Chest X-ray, AP view. Patient: 53 years old, sex M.
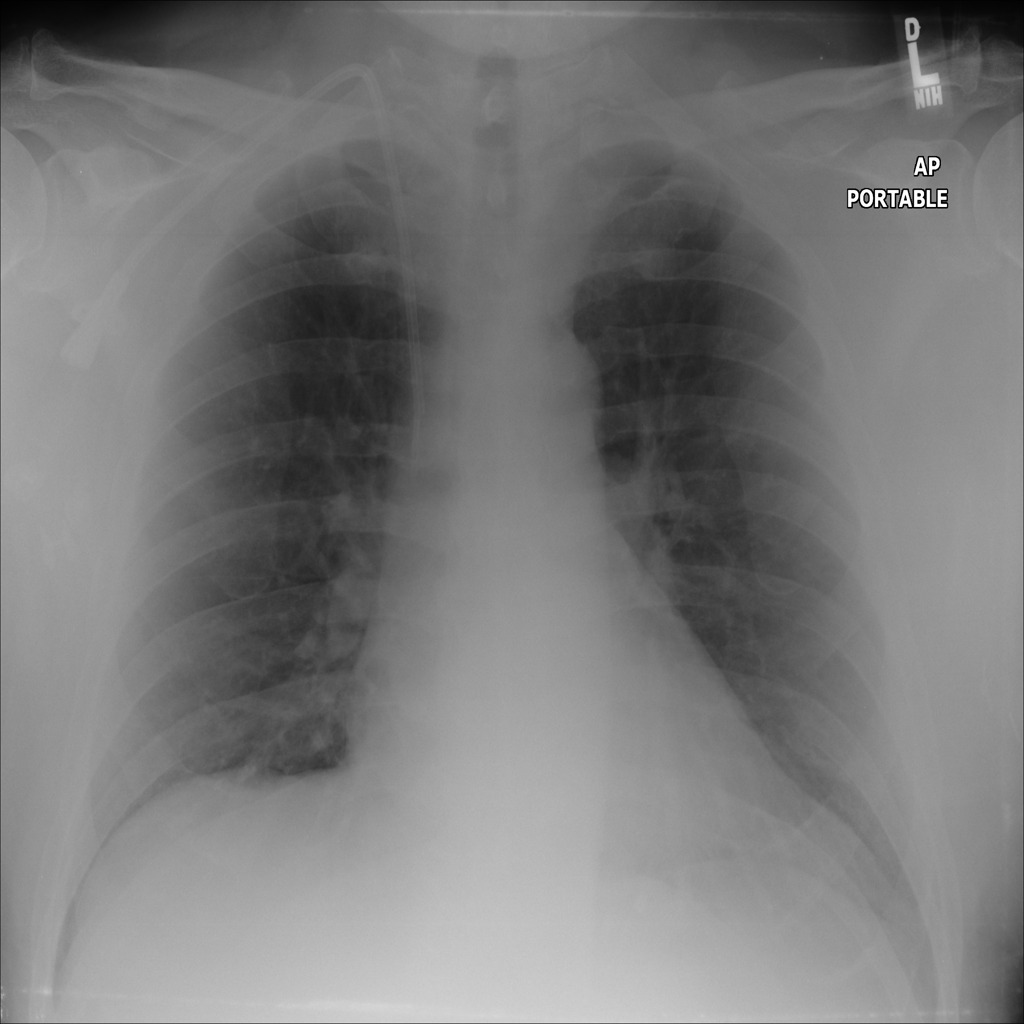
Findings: No Finding